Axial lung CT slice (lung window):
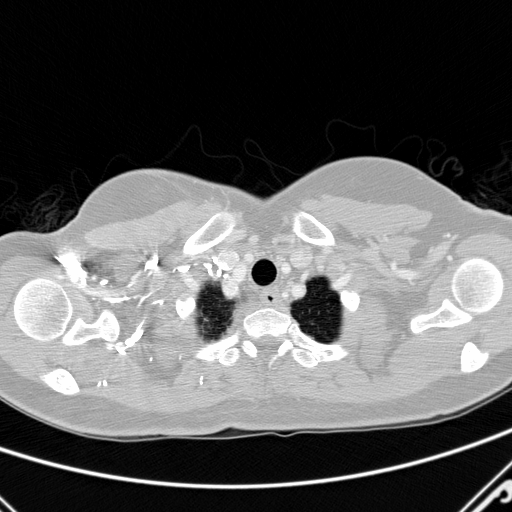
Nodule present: no